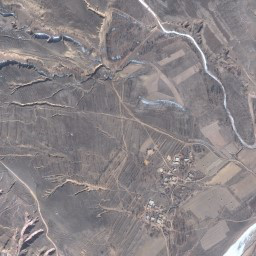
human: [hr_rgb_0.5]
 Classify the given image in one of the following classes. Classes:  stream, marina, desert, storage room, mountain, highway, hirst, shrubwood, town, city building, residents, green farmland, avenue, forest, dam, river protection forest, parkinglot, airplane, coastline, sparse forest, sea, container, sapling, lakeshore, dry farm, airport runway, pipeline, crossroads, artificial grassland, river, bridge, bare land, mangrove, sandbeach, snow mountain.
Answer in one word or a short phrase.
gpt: mountain